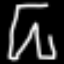
Label: pants